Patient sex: M
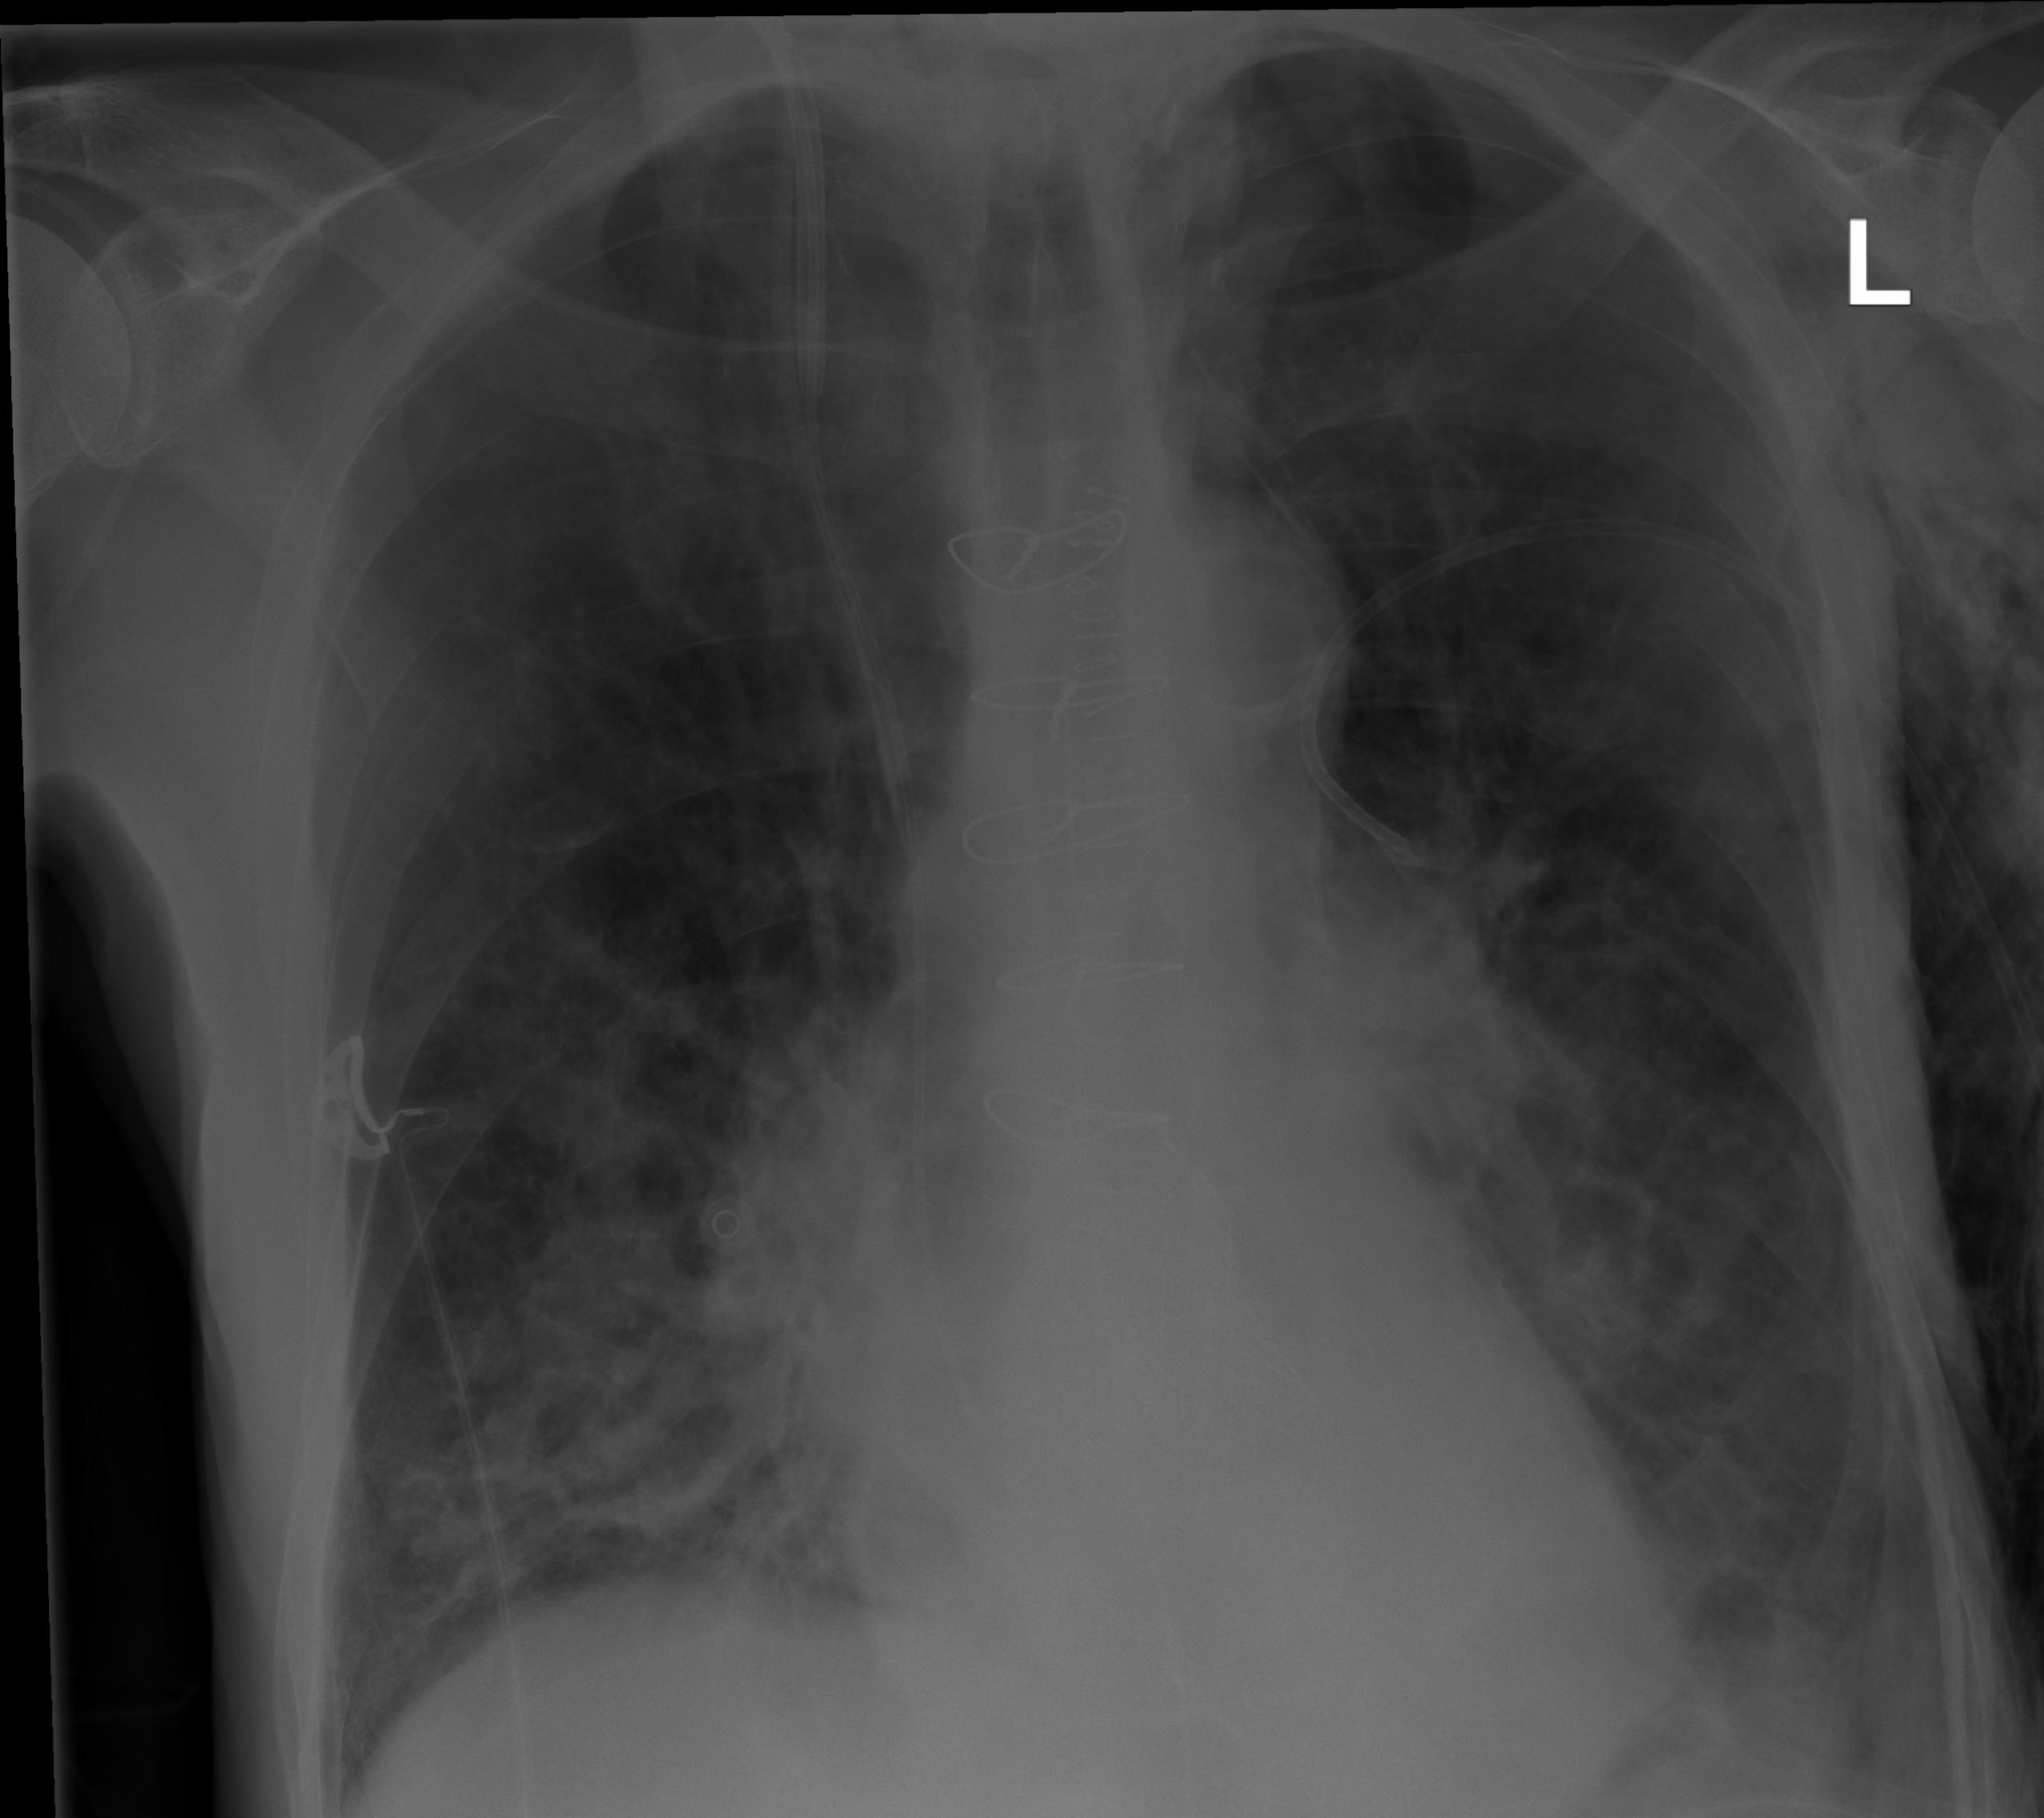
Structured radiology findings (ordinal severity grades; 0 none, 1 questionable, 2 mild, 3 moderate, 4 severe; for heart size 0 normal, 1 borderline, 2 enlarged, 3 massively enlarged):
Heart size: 0
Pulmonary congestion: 0
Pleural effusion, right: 0
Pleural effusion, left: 0
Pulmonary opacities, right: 2
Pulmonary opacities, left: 0
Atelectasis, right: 2
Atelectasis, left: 0